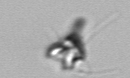
Label: Pyramimonas_longicauda